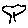
Label: tree